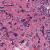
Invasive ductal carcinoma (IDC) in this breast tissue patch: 1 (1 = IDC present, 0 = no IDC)